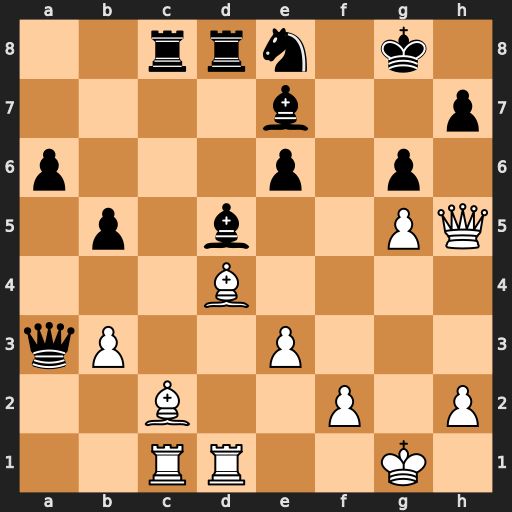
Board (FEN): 2rrn1k1/4b2p/p3p1p1/1p1b2PQ/3B4/qP2P3/2B2P1P/2RR2K1
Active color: w
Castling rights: -
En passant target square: -
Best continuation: Bxg6 hxg6 Qxg6+ Kf8 Qh6+